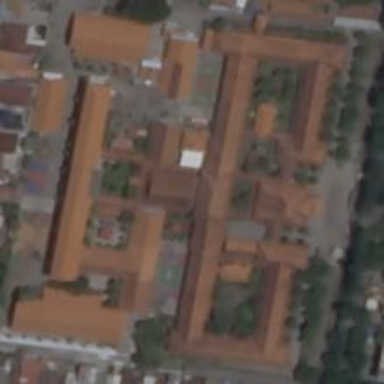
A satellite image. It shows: School.